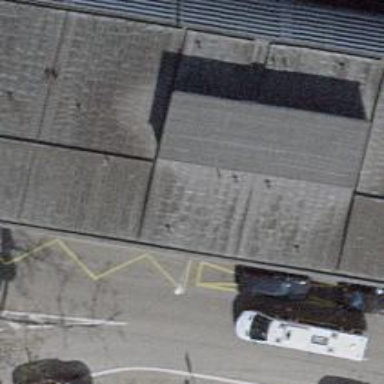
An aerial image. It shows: Concrete sidewalk leading to public transport platform.